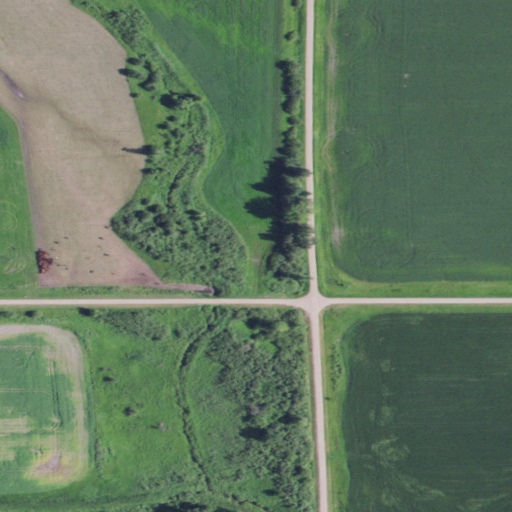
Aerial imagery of valley in North Dakota named Smith Coulee containing cultivated crops, herbaceous wetlands, pasture, open development, woody wetlands, medium intensity development, and low intensity development